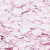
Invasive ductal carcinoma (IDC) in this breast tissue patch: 0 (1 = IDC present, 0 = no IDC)